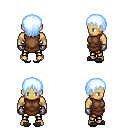
a pixel art fantasy rpg character, male body template, human, tanned skin, brown tunic, gold greaves, white cyan plain hairstyle, metal gloves, gray slippers, four views (front, back, left, right), 2x2 character sprite sheet, small pixel art, hard edges, no anti-aliasing